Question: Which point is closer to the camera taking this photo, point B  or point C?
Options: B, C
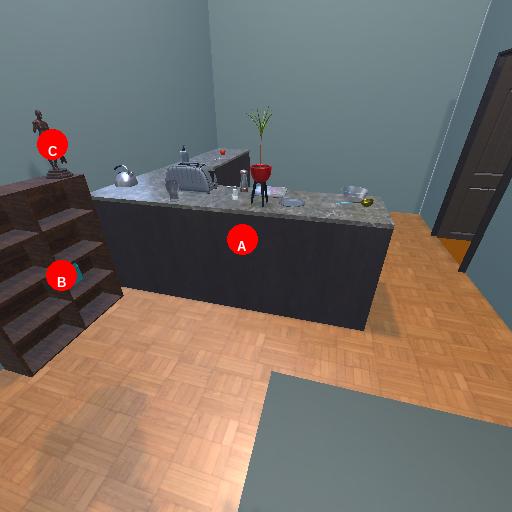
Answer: B